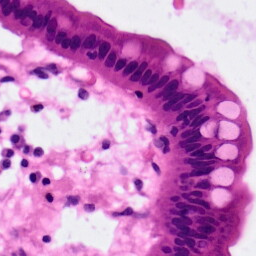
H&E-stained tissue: Pancreatic